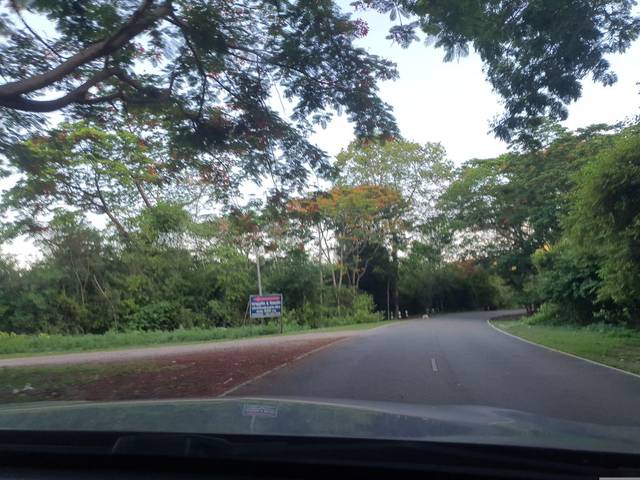
Region: Thailand
Coordinates: 13.569, 99.77